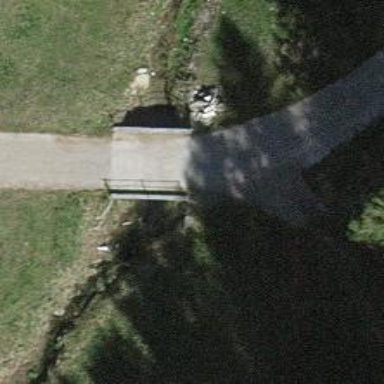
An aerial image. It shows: Unclassified road with bridge.